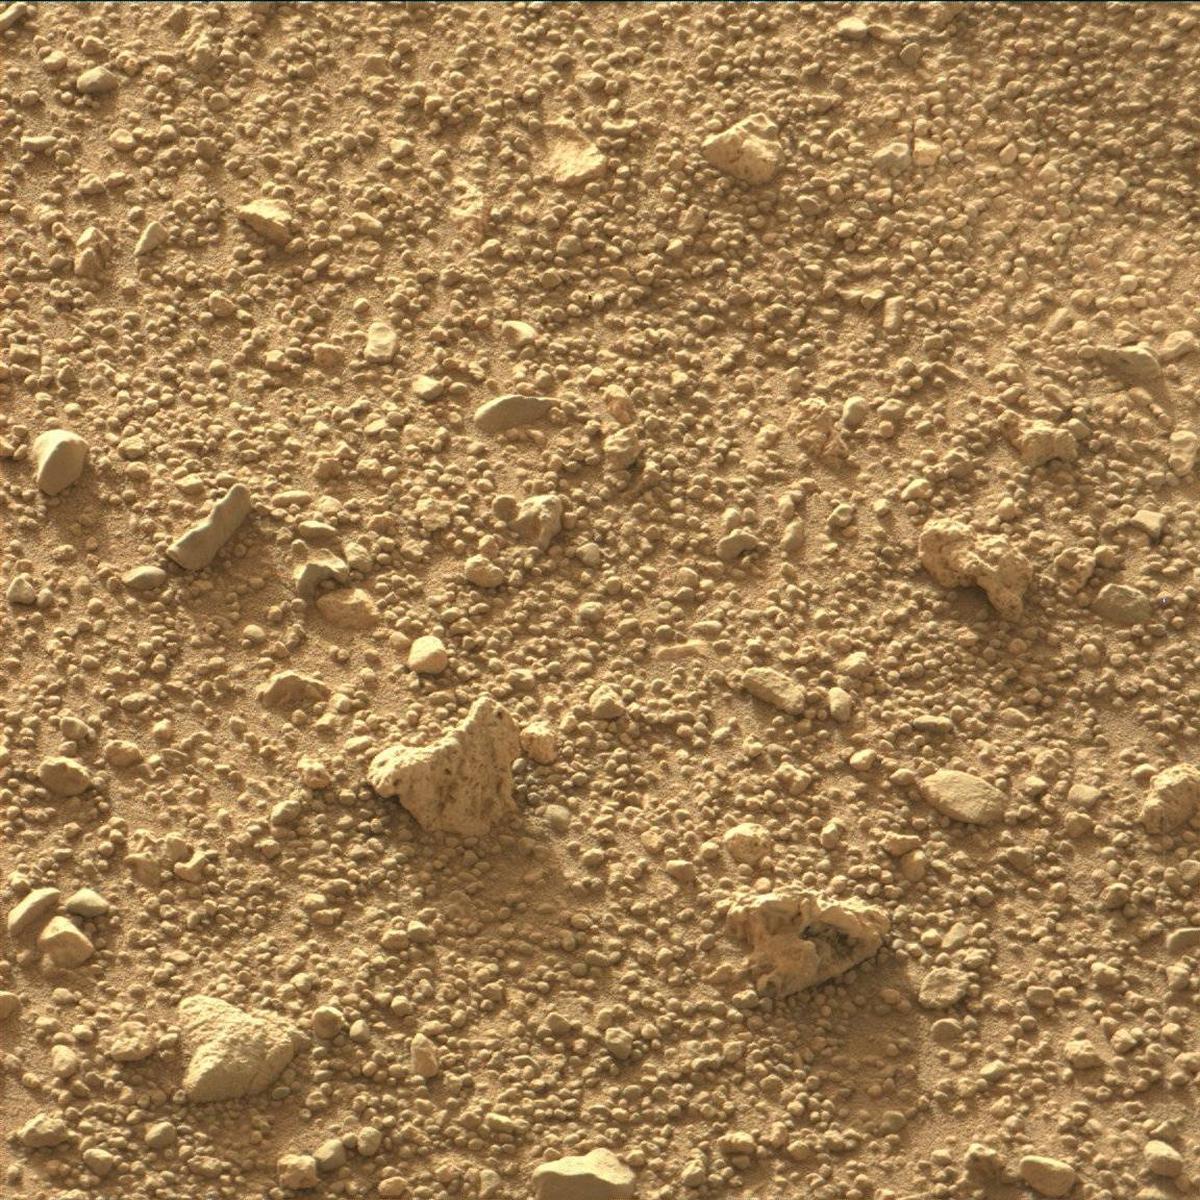
Terrain classes present: Bedrock, Rock, Sand / Soil